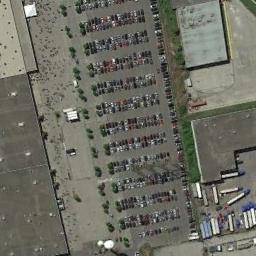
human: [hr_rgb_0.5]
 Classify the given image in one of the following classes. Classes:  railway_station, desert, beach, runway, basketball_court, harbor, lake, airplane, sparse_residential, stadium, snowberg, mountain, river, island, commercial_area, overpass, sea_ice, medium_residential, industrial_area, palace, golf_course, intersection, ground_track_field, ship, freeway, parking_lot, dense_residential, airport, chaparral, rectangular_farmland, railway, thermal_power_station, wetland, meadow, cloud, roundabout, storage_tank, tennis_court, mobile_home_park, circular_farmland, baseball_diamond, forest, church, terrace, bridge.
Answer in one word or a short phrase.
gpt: parking_lot